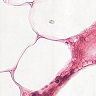
Metastatic tissue present: no